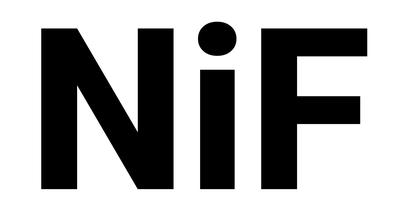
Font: Roboto_ExtraBold